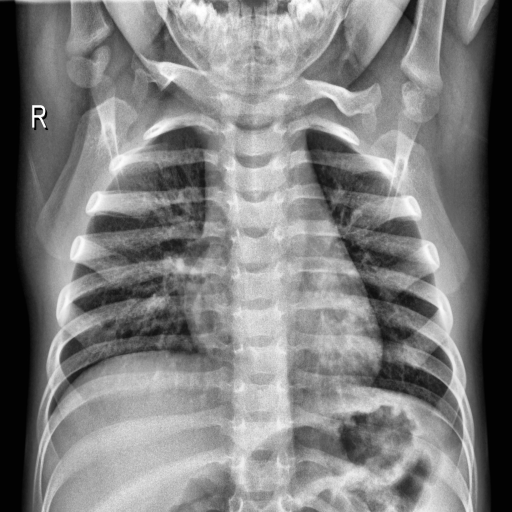
Finding: NORMAL